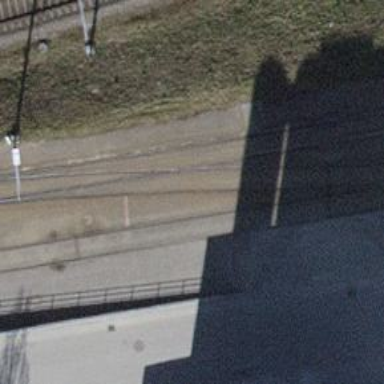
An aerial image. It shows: Railway switch.